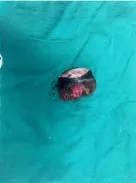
(A,B) Intraoperative images showing severe destruction of the femoral head cartilage and darkened subchondral bone.
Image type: medical_photograph (other_medical_photograph)